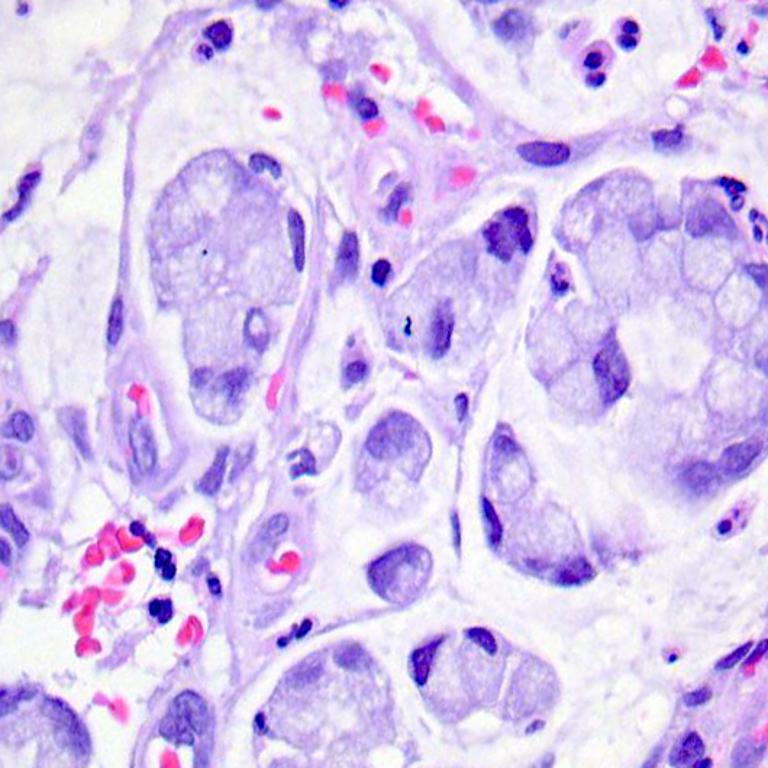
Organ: colon
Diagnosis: adenocarcinomas